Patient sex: M
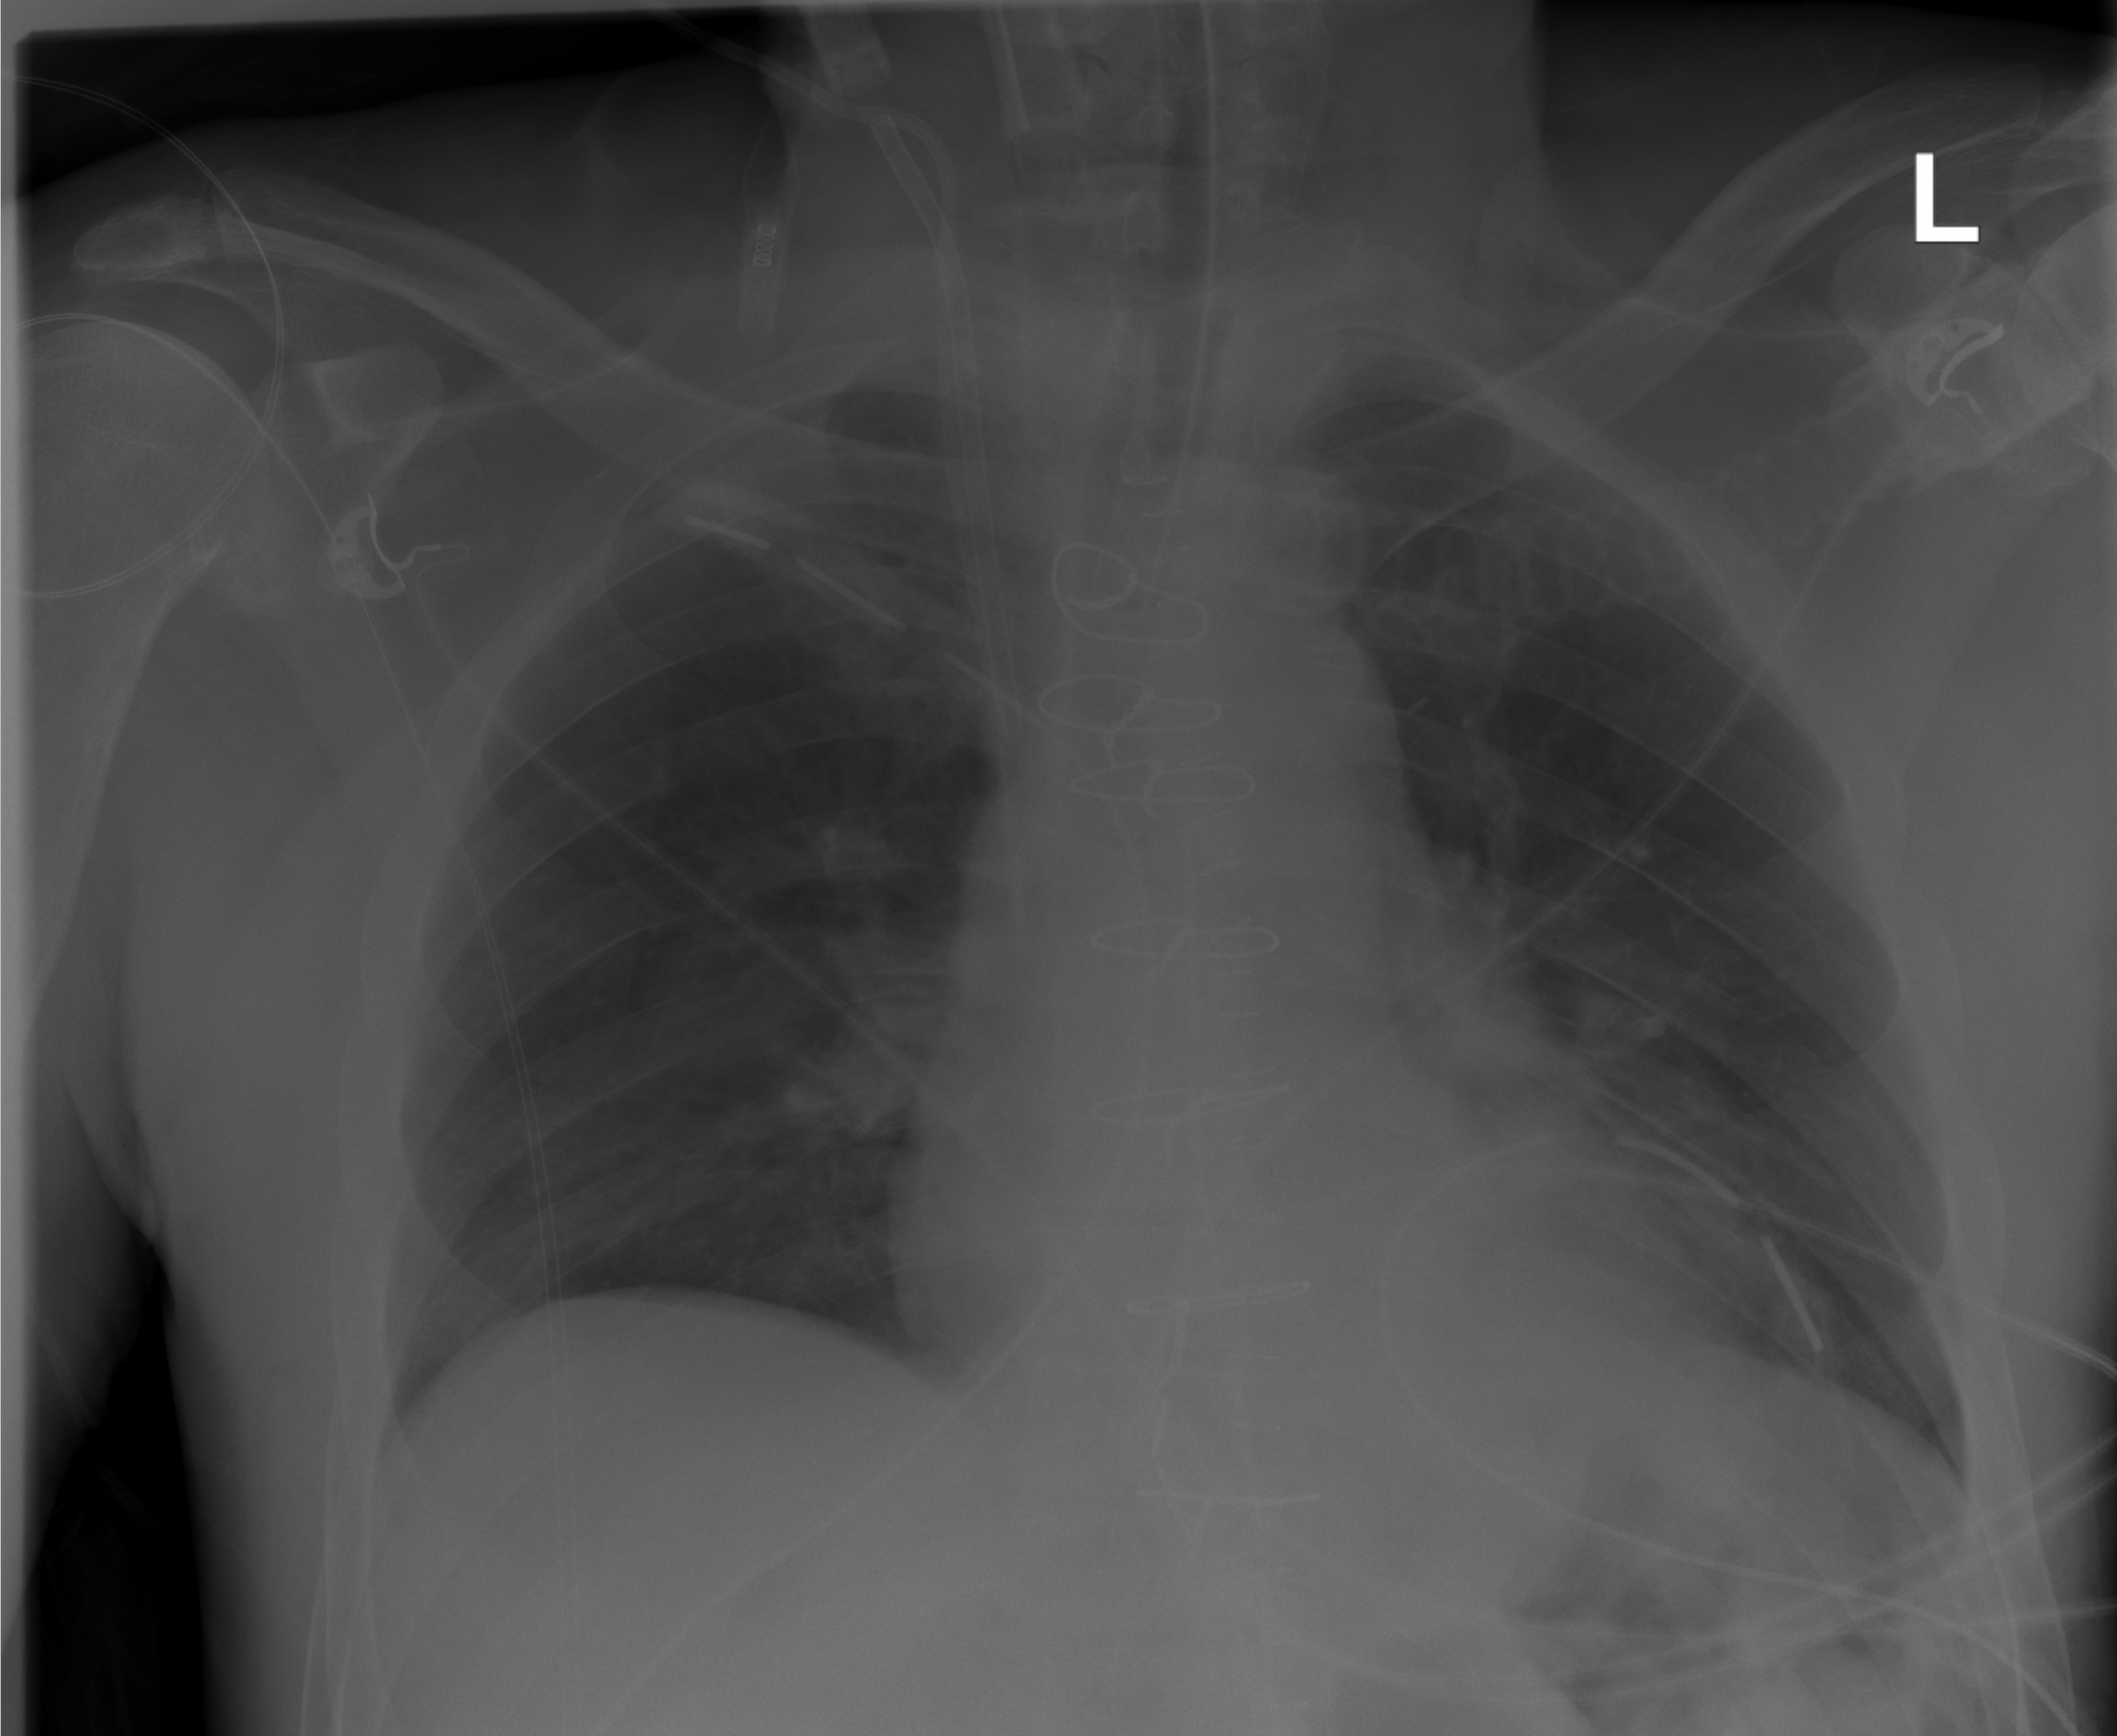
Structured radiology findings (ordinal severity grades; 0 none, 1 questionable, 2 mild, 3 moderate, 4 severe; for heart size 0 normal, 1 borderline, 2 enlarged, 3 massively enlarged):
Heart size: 0
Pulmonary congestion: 0
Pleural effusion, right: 0
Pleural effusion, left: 0
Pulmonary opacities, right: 0
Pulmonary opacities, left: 0
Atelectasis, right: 1
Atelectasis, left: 1